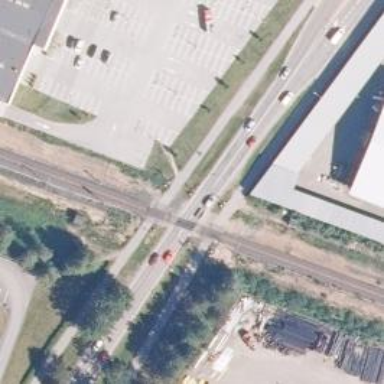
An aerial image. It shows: Level crossing with light signals and saltire markings.